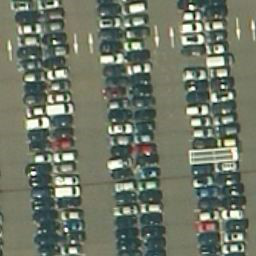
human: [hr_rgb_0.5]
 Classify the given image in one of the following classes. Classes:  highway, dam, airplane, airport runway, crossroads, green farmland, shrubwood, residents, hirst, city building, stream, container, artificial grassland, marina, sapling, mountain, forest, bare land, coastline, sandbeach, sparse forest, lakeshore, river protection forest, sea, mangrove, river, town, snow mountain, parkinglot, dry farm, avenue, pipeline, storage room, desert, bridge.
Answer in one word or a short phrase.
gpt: parkinglot